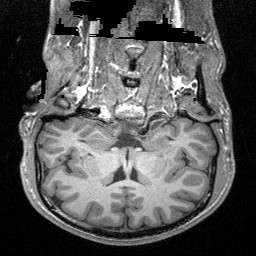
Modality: T1w
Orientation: sagittal